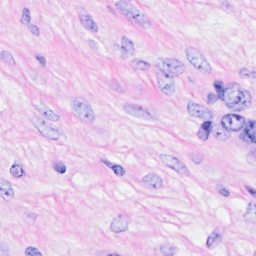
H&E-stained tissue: Breast